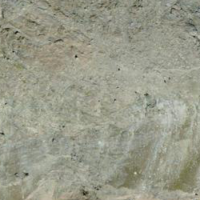
EUNIS habitat code: 48
Species observed at this site:
Gypaetus barbatus
Gentiana brachyphylla
Corvus corax